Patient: sex F, age 66
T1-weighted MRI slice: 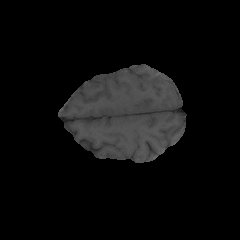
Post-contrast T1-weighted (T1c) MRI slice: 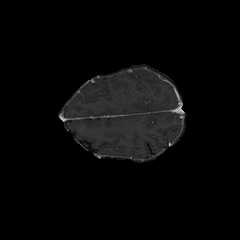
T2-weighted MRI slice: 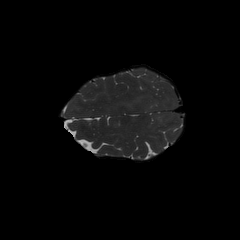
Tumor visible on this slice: yes
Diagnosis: Astrocytoma, IDH-wildtype
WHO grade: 2